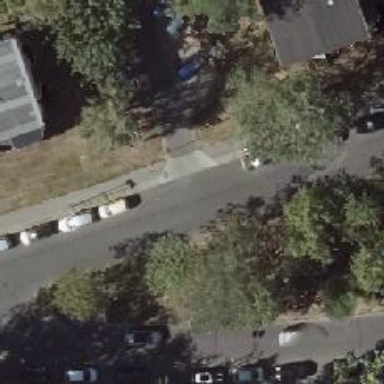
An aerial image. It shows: Residential road with asphalt surface. There is on-street parallel parking on the right lane.